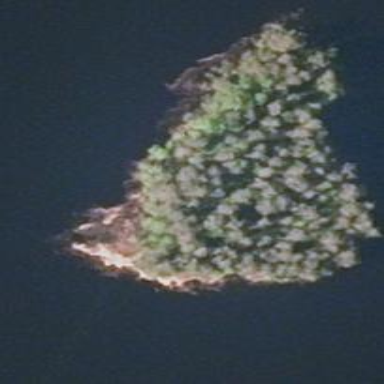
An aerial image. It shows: Islet covered with woodland.